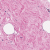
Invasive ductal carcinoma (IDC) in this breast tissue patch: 0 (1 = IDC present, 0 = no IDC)